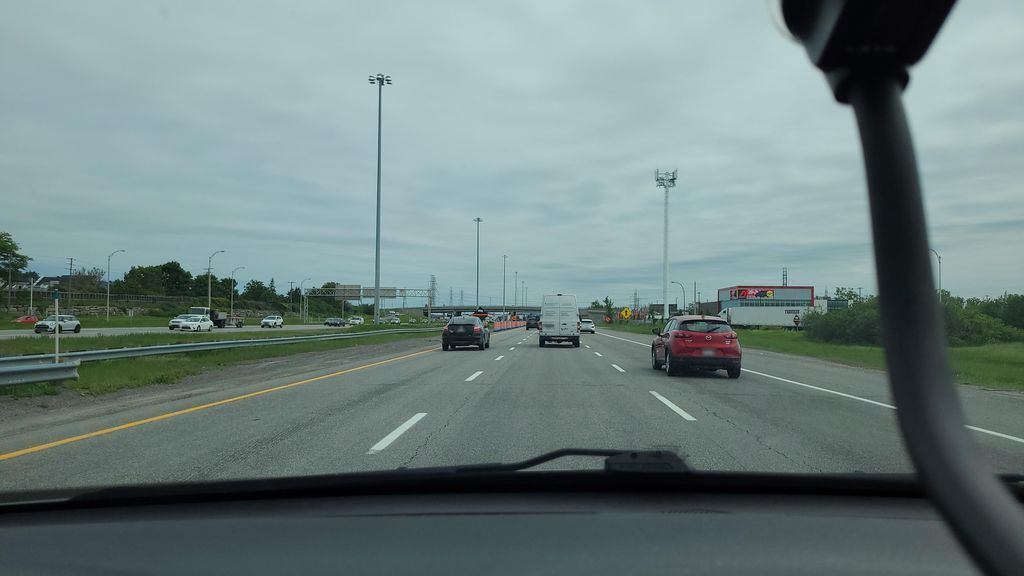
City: montreal